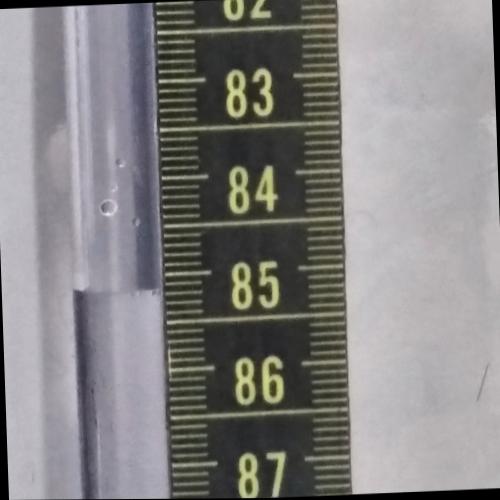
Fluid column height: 85.1 cm